Question: I need to do a layout like the one in the picture, using 3 linearlayout, or relativelayout or whatever similar. The linearlayout in the middle has to adapt the height depending on the free space between the first ll one the top and the third ll at the bottom.
The ll at the bottom has to be fixed there.

How can I do?
Thanks, Mattia
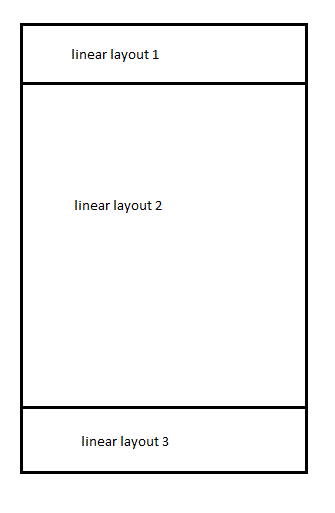
Answer: '''
<LinearLayout xmlns:android="http://schemas.android.com/apk/res/android"
android:layout_width="match_parent"
android:layout_height="match_parent"
android:orientation="vertical" >
<LinearLayout
android:layout_width="match_parent"
android:layout_height="wrap_content" >
</LinearLayout>
<LinearLayout
android:layout_width="match_parent"
android:layout_height="wrap_content"
android:layout_weight="1">
</LinearLayout>
<LinearLayout
android:layout_width="match_parent"
android:layout_height="wrap_content" >
</LinearLayout>
</LinearLayout>
'''
The important thing here is the 'android:layout_weight="1"' in the second layout